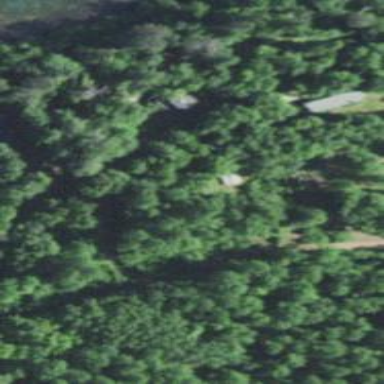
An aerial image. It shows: Driveway.